Field crop: maize
Growth stage: 2
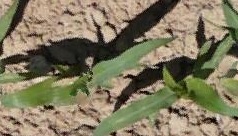
Species: maize